Field crop: maize
Growth stage: 2
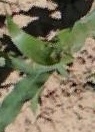
Species: maize